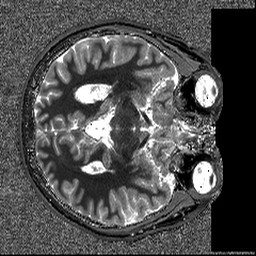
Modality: T1map
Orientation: axial
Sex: male